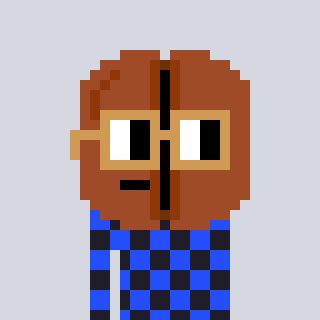
a pixel art character with square brown glasses, a coffeebean-shaped head and a grayscale-colored body on a cool background